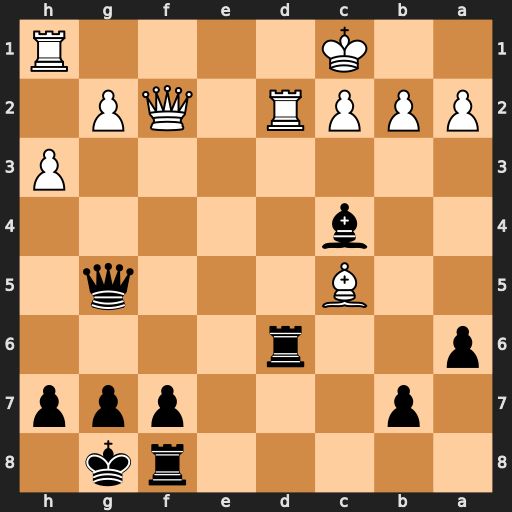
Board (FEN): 5rk1/1p3ppp/p2r4/2B3q1/2b5/7P/PPPR1QP1/2K4R
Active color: b
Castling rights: -
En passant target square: -
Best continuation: Rxd2 Qxd2 Qxc5